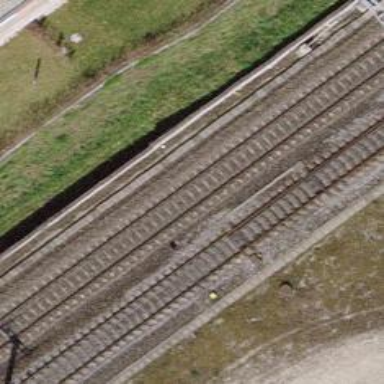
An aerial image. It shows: Railway switch.